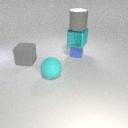
small blue rubber cube below large gray rubber cylinder